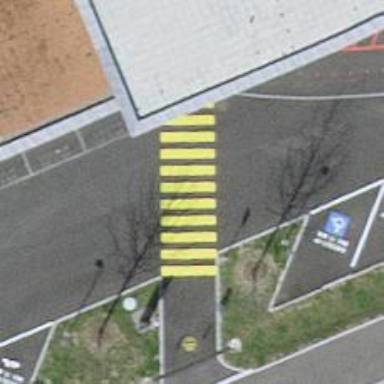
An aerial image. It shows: Uncontrolled zebra crossing on the road.